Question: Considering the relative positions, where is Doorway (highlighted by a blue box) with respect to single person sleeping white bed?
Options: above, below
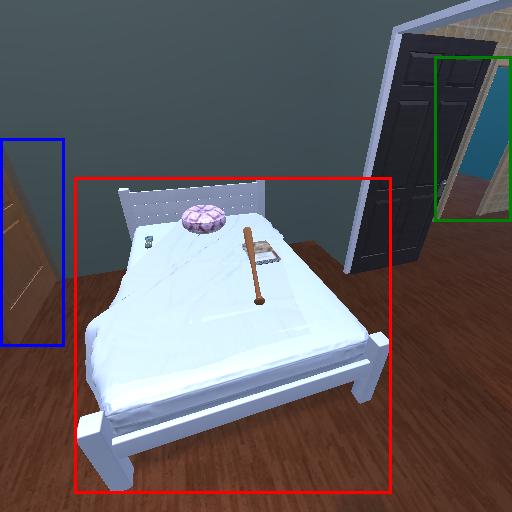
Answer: above